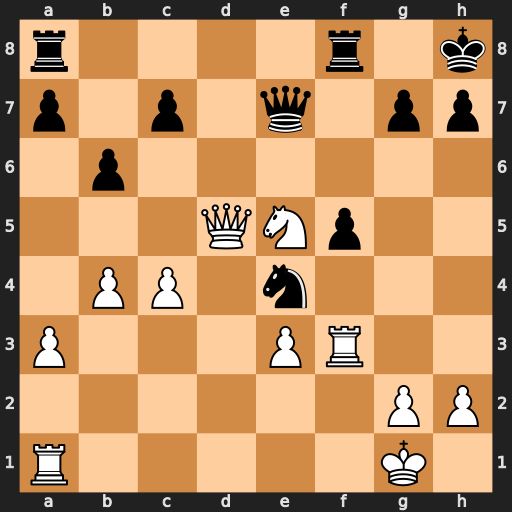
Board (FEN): r4r1k/p1p1q1pp/1p6/3QNp2/1PP1n3/P3PR2/6PP/R5K1
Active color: w
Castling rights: -
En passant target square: -
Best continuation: Ng6+ hxg6 Rh3+ Qh4 Rxh4#